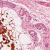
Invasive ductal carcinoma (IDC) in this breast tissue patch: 0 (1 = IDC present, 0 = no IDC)